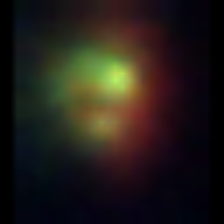
Taxon: NanoPlankton
Group: Other